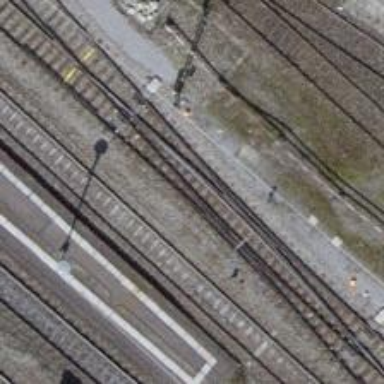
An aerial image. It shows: Electrified rail siding with contact line.